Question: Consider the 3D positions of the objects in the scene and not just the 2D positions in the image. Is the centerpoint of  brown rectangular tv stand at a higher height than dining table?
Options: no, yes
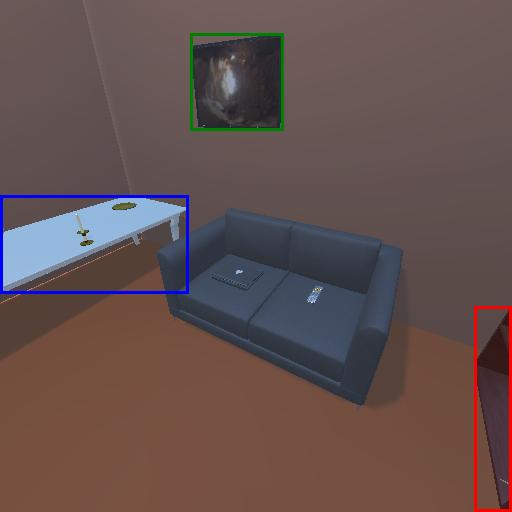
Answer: no